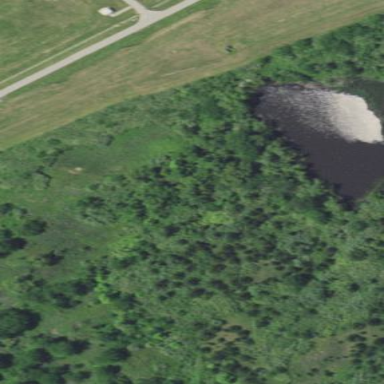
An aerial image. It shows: Serene pond surrounded by nature.